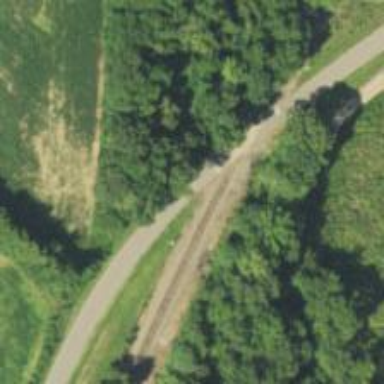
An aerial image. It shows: Culvert tunnel.